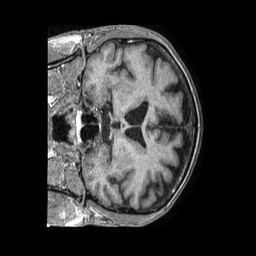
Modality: T1w
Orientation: coronal
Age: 73
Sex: male
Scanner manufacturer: philips
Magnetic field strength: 1.5 T
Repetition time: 0.007659 s
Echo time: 0.003486 s